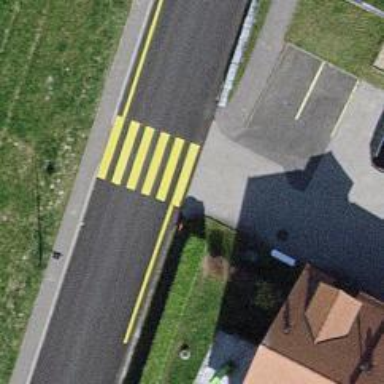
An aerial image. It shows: Marked crossing on the road.